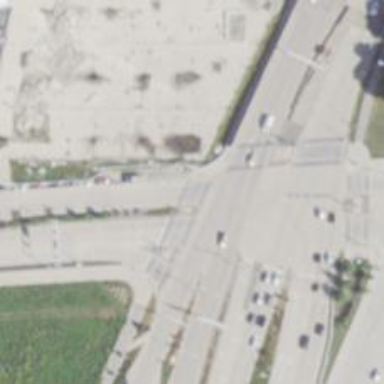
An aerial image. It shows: Crossing along path.